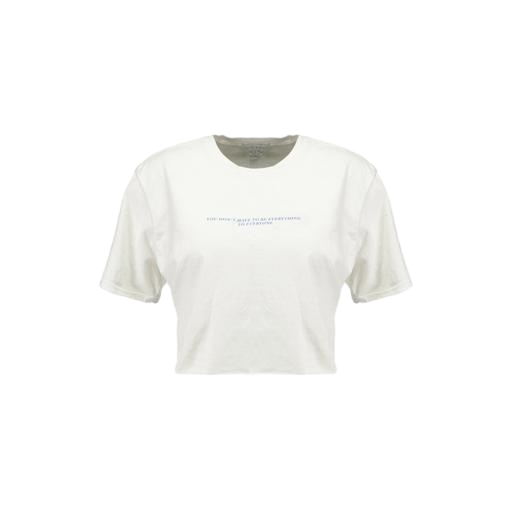
crop tee, white graphic t-shirt, white cropped printed t-shirt, white background